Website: walmart
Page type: billing-address
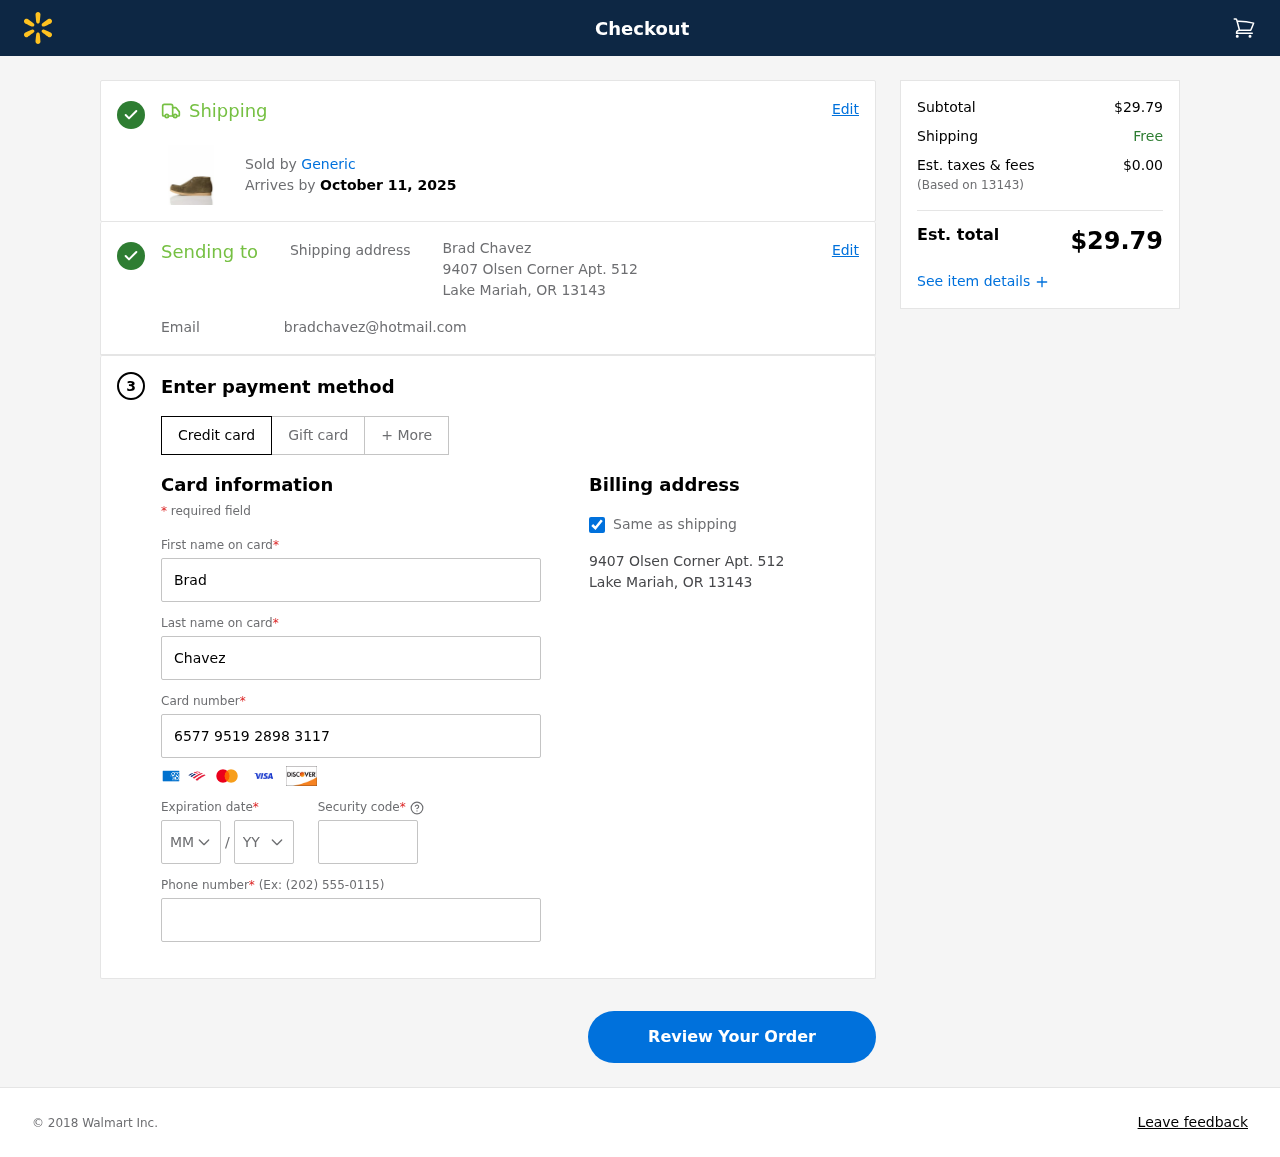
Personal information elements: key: PII_CARD_CVV
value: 162
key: PII_CARD_EXPIRY_MONTH
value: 11
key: PII_CARD_EXPIRY_YEAR
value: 28
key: PII_CARD_NUMBER
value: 6577 9519 2898 3117
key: PII_CITY_STATE_ZIP
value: Lake Mariah, OR 13143
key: PII_EMAIL
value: bradchavez@hotmail.com
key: PII_FIRSTNAME
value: Brad
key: PII_FULLNAME
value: Brad Chavez
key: PII_LASTNAME
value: Chavez
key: PII_PHONE
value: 5907845245
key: PII_POSTCODE
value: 13143
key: PII_STREET
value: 9407 Olsen Corner Apt. 512
Product elements: key: PRODUCT1_BRAND
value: Generic
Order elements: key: ORDER_DELIVERY_DATE
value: October 11, 2025
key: ORDER_SUBTOTAL
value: $29.79
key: ORDER_TAX
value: $0.00
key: ORDER_TOTAL
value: $29.79